Question: I'm trying to achieve the following layout for a search result box. Specifically a 100% width and height image that on the right has two stacked containers that equals the height of the image, each with differing background colours that are butted up right against the image.

All attempts to achieve this simple layout are failing miserably. The issue I keep hitting is the when using something like:
'''
<div class="search-result-box">
<div class="row">
<div class="col-md-3">
<img src="" class="img-responsive" style="height: 196px;" height="196">
</div>
<div class="col-md-9">
...
</div>
</div>
</div>
'''
The image doesn't quite fill the col-md-3 column completely and thus you see the column's background.
What's the best way to do this?
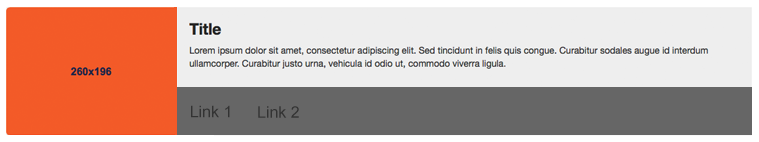
Answer: Bootstrap columns have a padding of 15px by default. Also the image width has to be 100%. You can do something like this:
'''
<div class="search-result-box">
<div class="row">
<div class="col-md-3" style="padding: 0;">
<img src="" class="img-responsive" style="width: 100%;">
</div>
<div class="col-md-9">
...
</div>
</div>
</div>
'''
Jsfiddle: <URL>
I wouldn't use Bootstrap columns though to achieve this since you seem to have some fixed heights and widths for columns. Instead I would do it like this (given that the height and the width of the image is always 196px): <URL>
<URL>